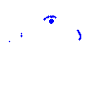
Particle: electron